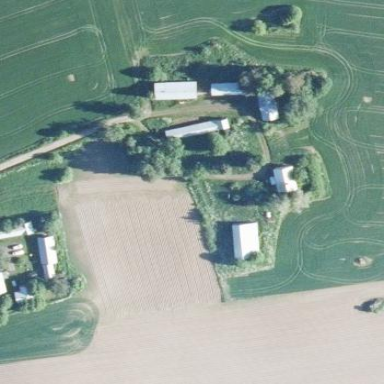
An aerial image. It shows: Farmyard area.